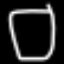
Label: square